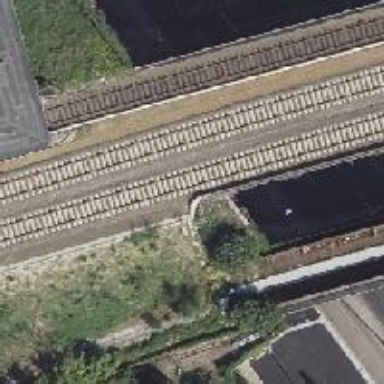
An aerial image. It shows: Bridge over railway line.